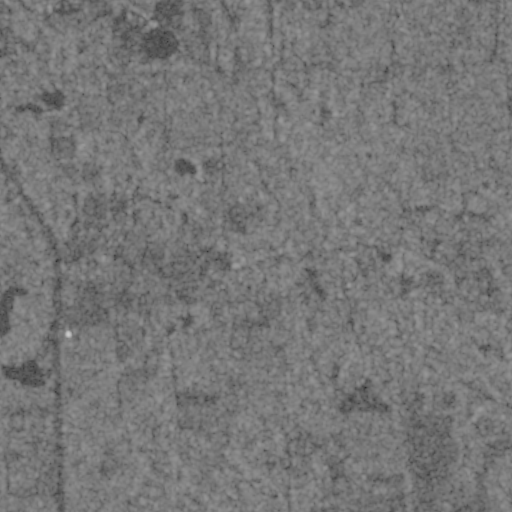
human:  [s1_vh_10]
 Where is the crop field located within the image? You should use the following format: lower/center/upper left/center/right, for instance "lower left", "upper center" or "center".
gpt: The crop field is located in the center right of the image.
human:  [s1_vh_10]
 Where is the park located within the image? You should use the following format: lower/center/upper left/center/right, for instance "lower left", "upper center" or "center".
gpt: The park is located in the lower right of the image.
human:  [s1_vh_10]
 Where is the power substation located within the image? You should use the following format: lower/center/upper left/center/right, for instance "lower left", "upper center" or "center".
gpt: The power substation is located in the center of the image.
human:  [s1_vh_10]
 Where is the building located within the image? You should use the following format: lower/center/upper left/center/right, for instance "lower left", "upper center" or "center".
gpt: The building is located in the lower center of the image.
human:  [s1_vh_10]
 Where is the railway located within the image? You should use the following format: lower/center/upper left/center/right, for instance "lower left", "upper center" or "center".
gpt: The railway is located in the center of the image.
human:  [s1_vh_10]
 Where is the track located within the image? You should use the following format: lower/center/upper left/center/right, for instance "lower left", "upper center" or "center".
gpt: There is no track in the image.

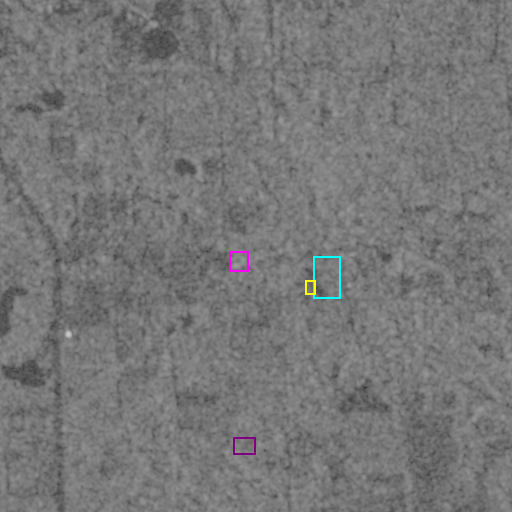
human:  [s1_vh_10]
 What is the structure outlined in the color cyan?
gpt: The structure outlined in cyan is a crop field.
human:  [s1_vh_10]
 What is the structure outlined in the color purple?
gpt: The structure outlined in purple is a park.
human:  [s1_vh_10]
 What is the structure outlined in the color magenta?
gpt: The structure outlined in magenta is a power substation.
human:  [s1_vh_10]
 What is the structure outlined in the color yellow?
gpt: The structure outlined in yellow is a building.
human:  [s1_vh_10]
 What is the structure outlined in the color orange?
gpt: There is no orange outline.